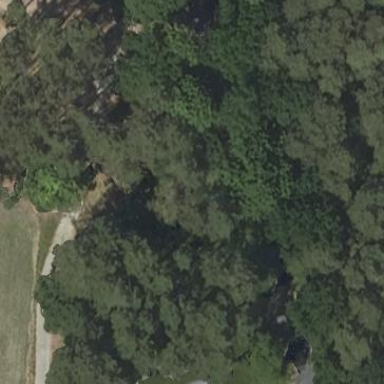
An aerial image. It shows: Mixed leaf-type forest area.